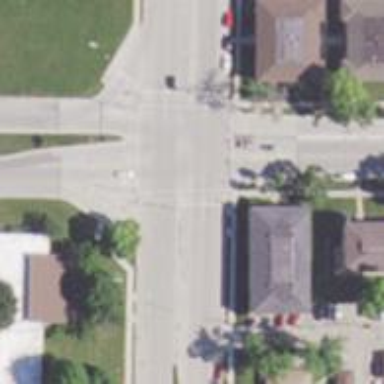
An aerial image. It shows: Crossing with line markings on the road.